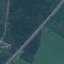
Land use / land cover class: Highway